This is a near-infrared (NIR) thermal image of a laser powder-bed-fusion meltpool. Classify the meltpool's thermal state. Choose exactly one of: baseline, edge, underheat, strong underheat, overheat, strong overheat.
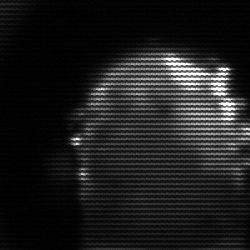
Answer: baseline